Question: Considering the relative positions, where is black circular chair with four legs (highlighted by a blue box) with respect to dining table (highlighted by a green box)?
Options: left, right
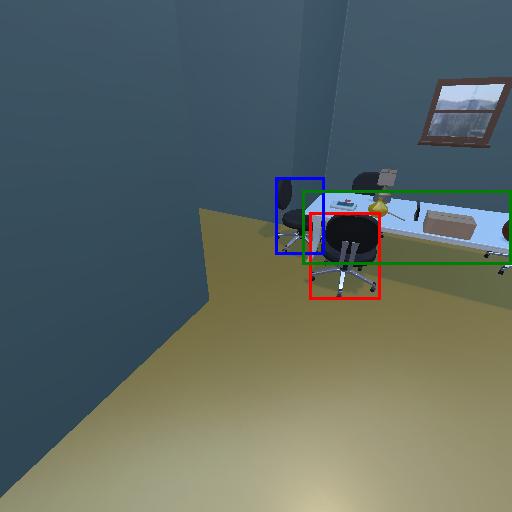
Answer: left